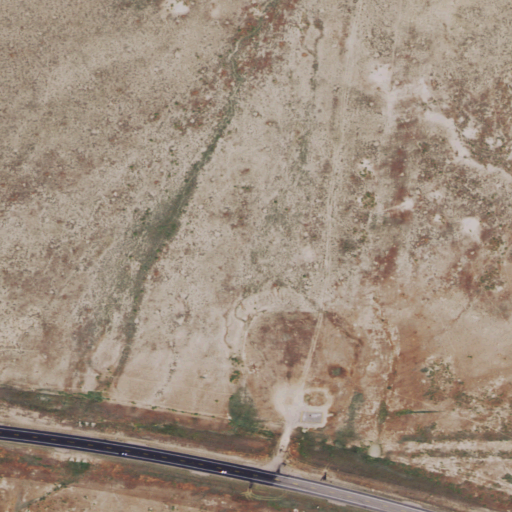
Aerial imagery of valley in Wyoming named Moneta Draw containing shrub, low intensity development, medium intensity development, and open development